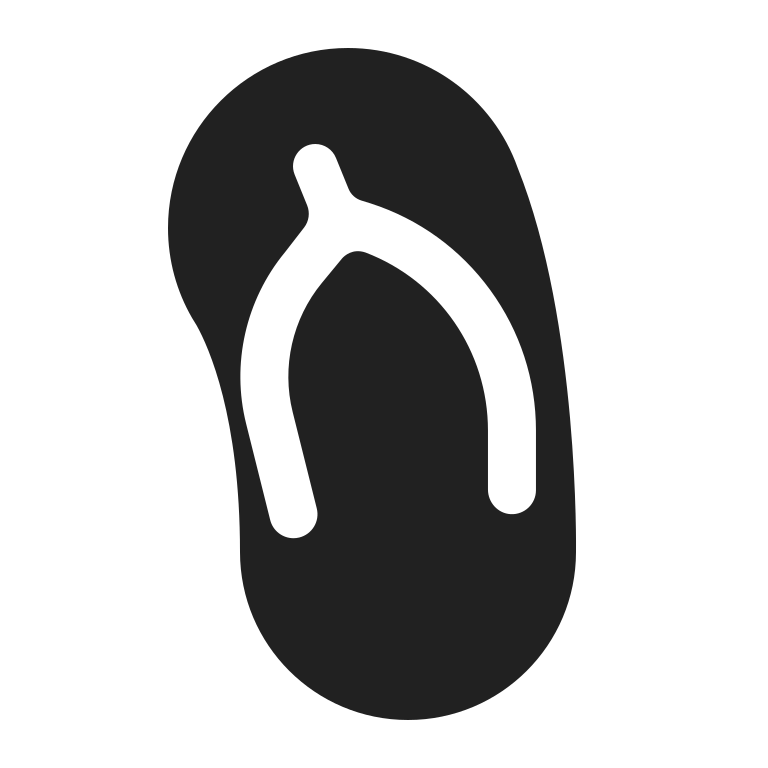
thong sandal high contrast